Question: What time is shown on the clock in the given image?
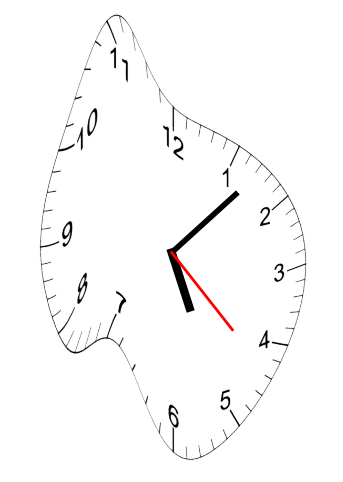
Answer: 05:07:22